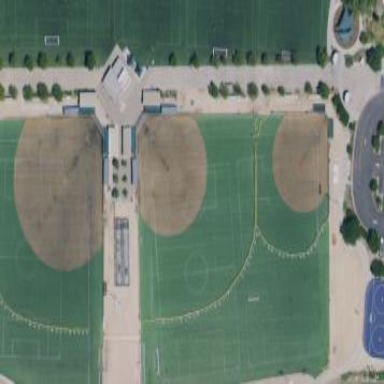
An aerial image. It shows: Baseball pitch with artificial turf.